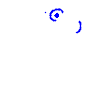
Particle: pion